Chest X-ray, AP view. Patient: 60 years old, sex M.
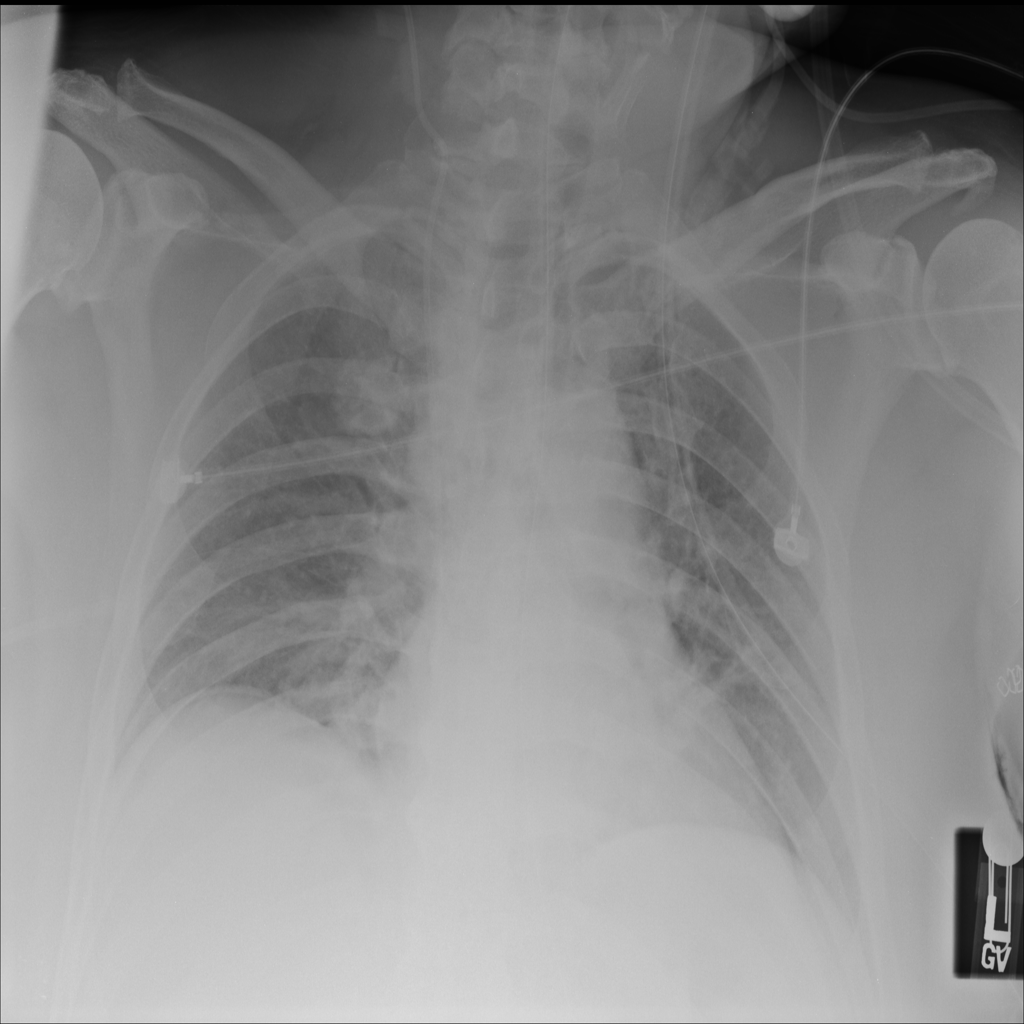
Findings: Atelectasis